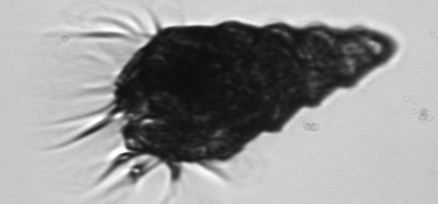
Label: Laboea_strobila